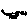
Label: cat